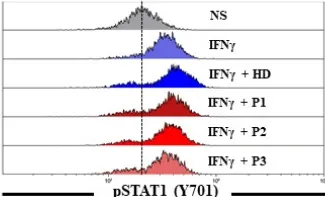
Absence of IFNgamma or other autoantibodies that may directly hinder/block IFNgamma signaling and normal response to IFNgamma or BCG stimulation. (C) STAT1 phosphorylation (Y701) of HD monocytes after IFNgamma stimulation for 15 min. Cells were preincubated 30 min at room temperature in the presence of 25% (v/v) HD or patient's serum (from different time points: P1, P2, and P3) and washed before IFNgamma stimulation.
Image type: pathology (immunostaining)